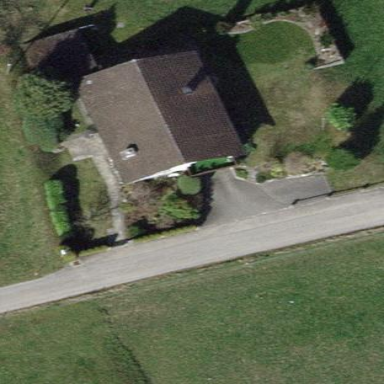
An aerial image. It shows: Detached building with gabled roof.